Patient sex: M
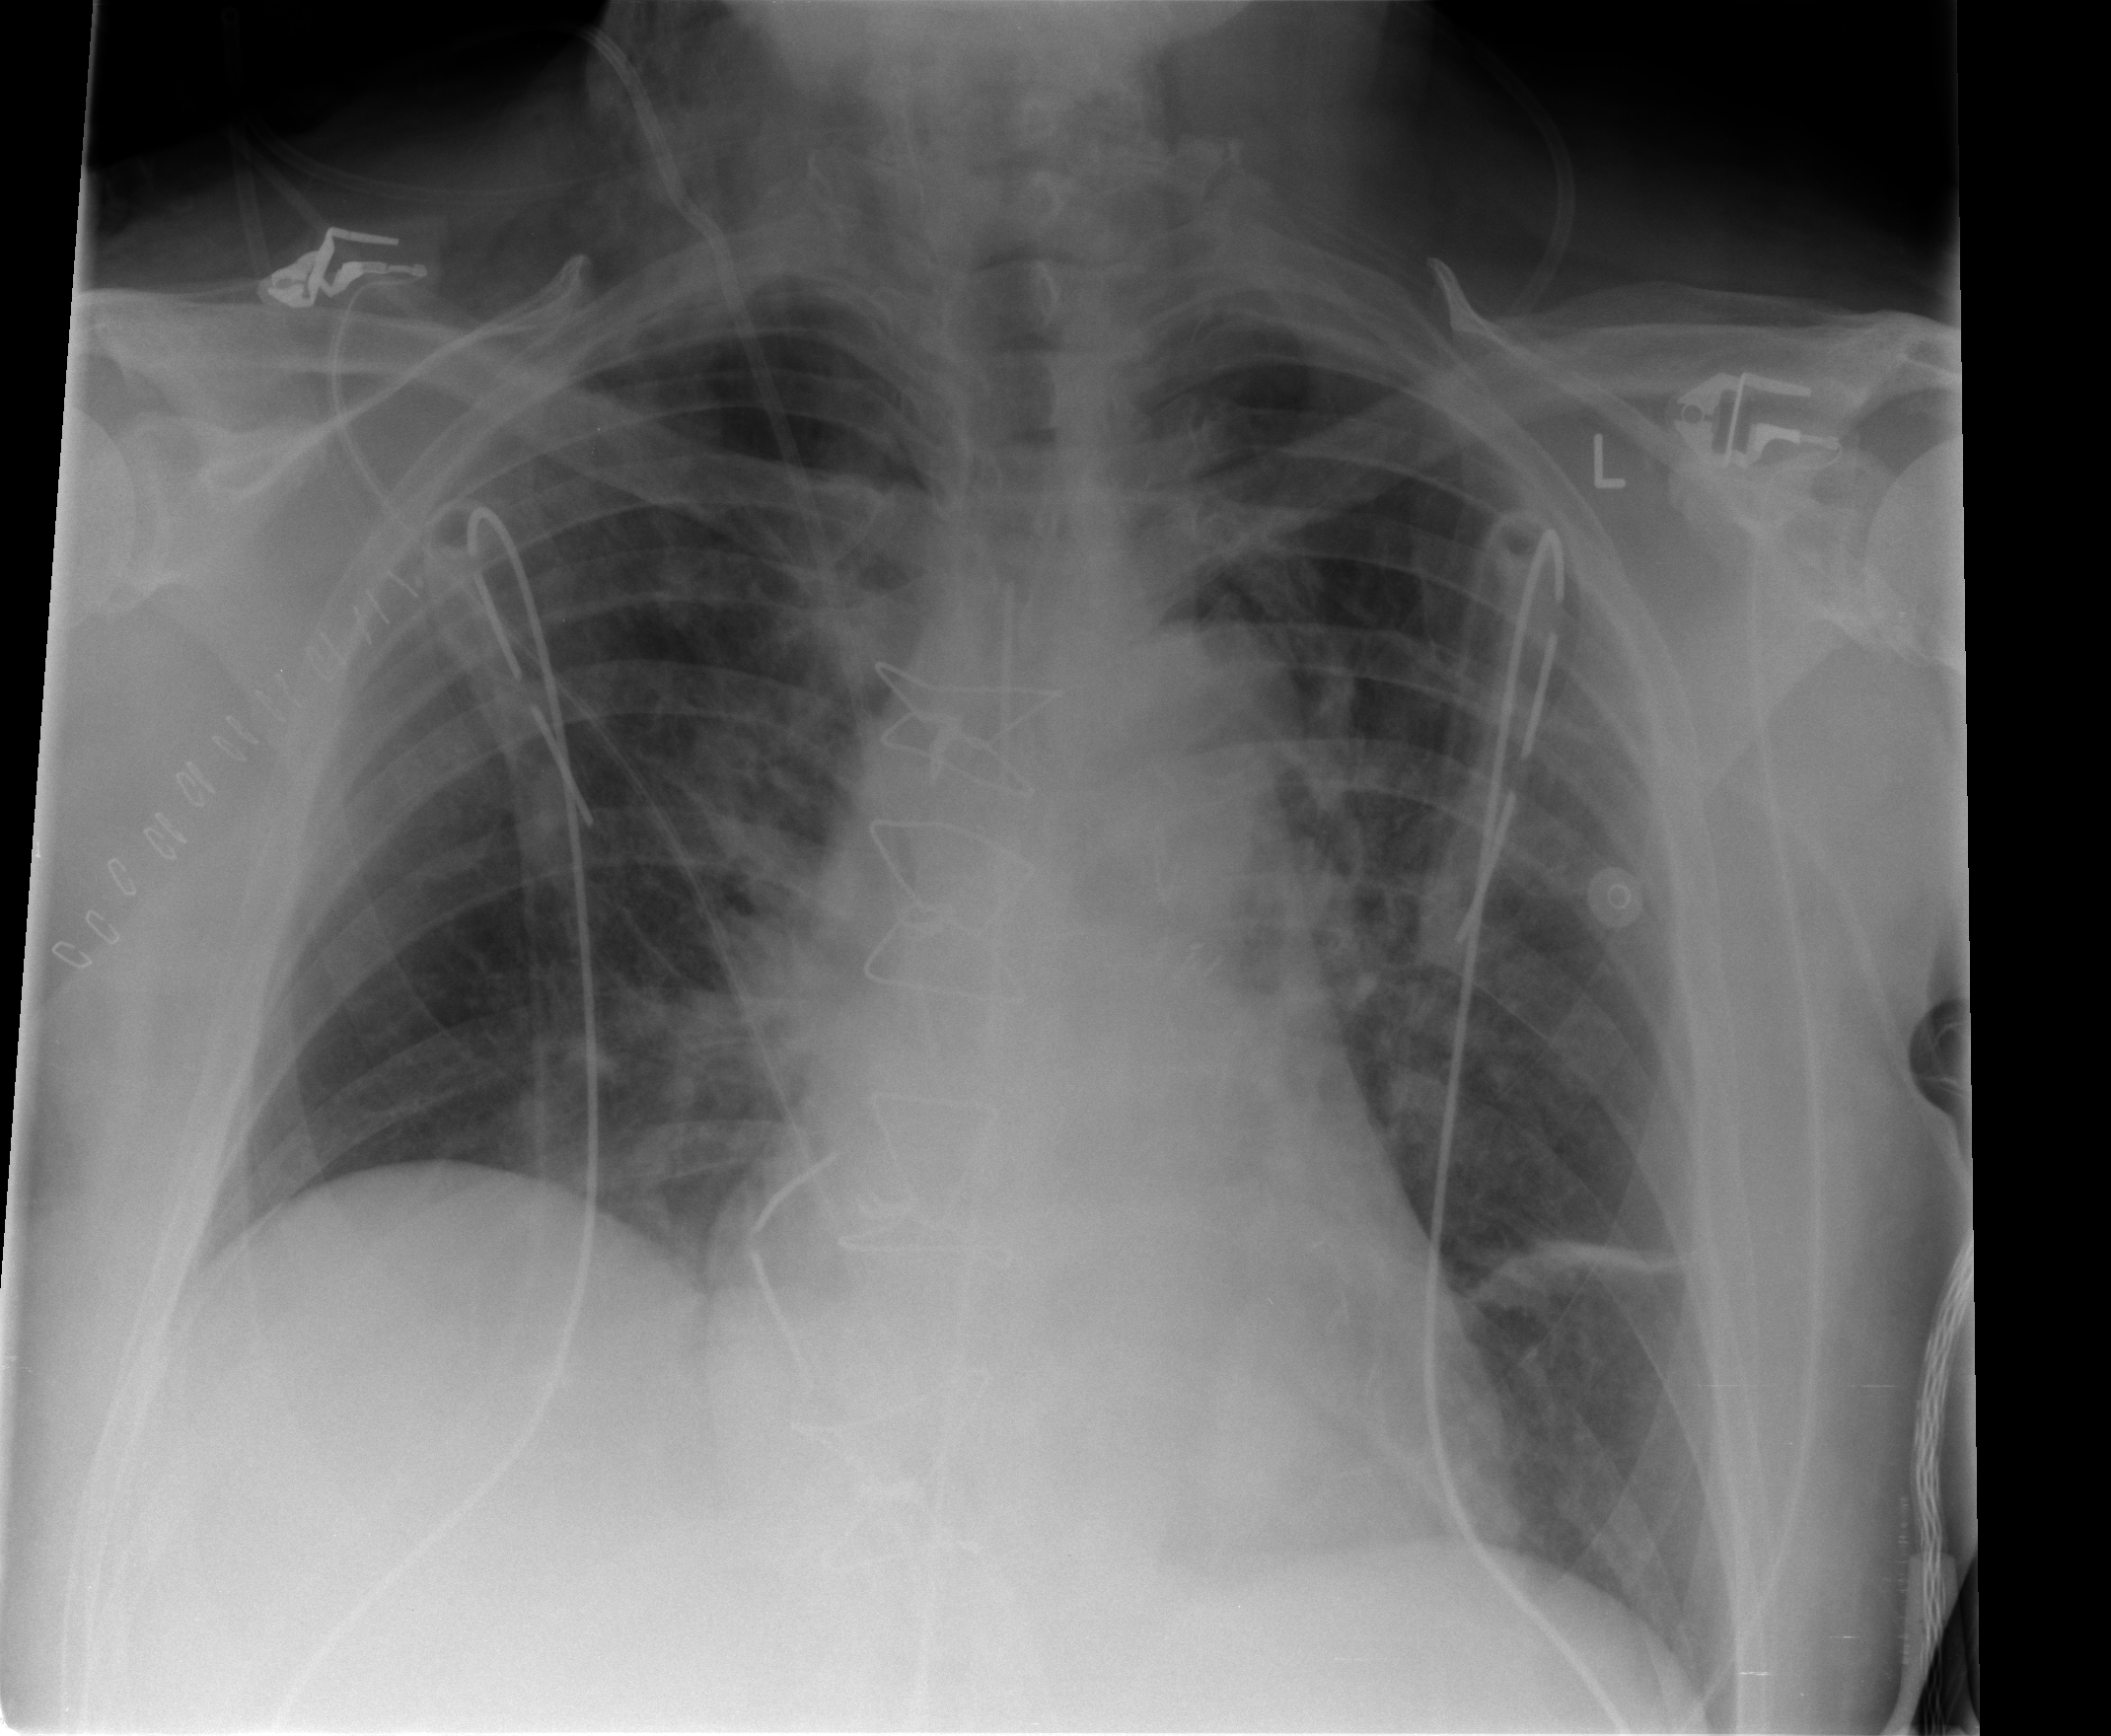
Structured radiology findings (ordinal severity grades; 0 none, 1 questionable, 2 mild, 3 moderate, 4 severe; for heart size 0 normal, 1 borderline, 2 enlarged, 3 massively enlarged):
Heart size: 1
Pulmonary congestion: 2
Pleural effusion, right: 0
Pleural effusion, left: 0
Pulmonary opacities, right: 0
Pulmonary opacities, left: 0
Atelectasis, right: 2
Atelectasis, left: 2